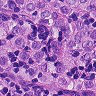
Metastatic tissue present: yes